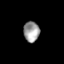
Tissue: skin
Cell type: Others
Senescence score: 0.7309
Nuclear area (px): 318
Mean DAPI intensity: 156.085